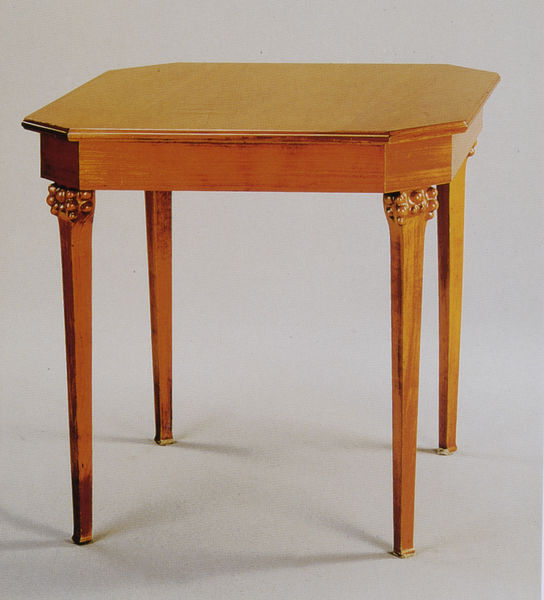
Titel: Tisch mit achteckiger Platte
Künstler: Adelbert Niemeyer
Standort: München
Institution: Stadtmuseum
Schlagwörter: schatten, weiß, sitzen, braun, hell, holz, orange, stuhl, tisch, rot, ornament, alt, möbel, tischbein, schlank, gold, klassizismus, schräg, zart, trauben, beine, relief, bein, füße, moderne, leer, modern, klein, hocker, einfach, jugendstil, detail, schmal, floral, gerade, ornamente, verzierung, tischchen, lack, glatt, platte, poliert, edel, fein, hoch, zierlich, pfosten, foto, fotografie, kante, holztisch, vier, messing, eckig, münchen, linear, symmetrisch, tischbeine, beeren, kugeln, tischplatte, intarsie, intarsien, schnitzerei, photo, verziert, ausstellung, ornamental, bauhaus, ecken, fries, geometrisch, biedermeier, schnörkel, maserung, drechseln, handwerk, schreiner, tischler, antik, rotbraun, rechteckig, rötlich, eiche, viereckig, empire, sechs, kunsthandwerk, objekt, kanten, design, lackiert, buche, furnier, mahagoni, möbelstück, geschliffen, verzierungen, kirschholz, beistelltisch, werkbund, riemerschmidt, leerer, konisch, oktogon, achteck, achteckig, feingliedrig, golf, kleiner, oktogonal, schlciht, telefontisch, tisdchplatte, wertvoll, klassisch, quadratisch, sechseckig, schliff, zarge, tischfläche, kirschbaumholz, empite, gedrechselte beine, hohe beine, rosenholztisch, achteckkig, tischcbein, holzig